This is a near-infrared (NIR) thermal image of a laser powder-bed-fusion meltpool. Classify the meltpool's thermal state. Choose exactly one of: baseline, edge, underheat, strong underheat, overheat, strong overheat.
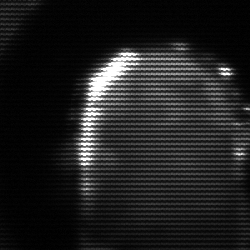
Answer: baseline